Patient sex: M
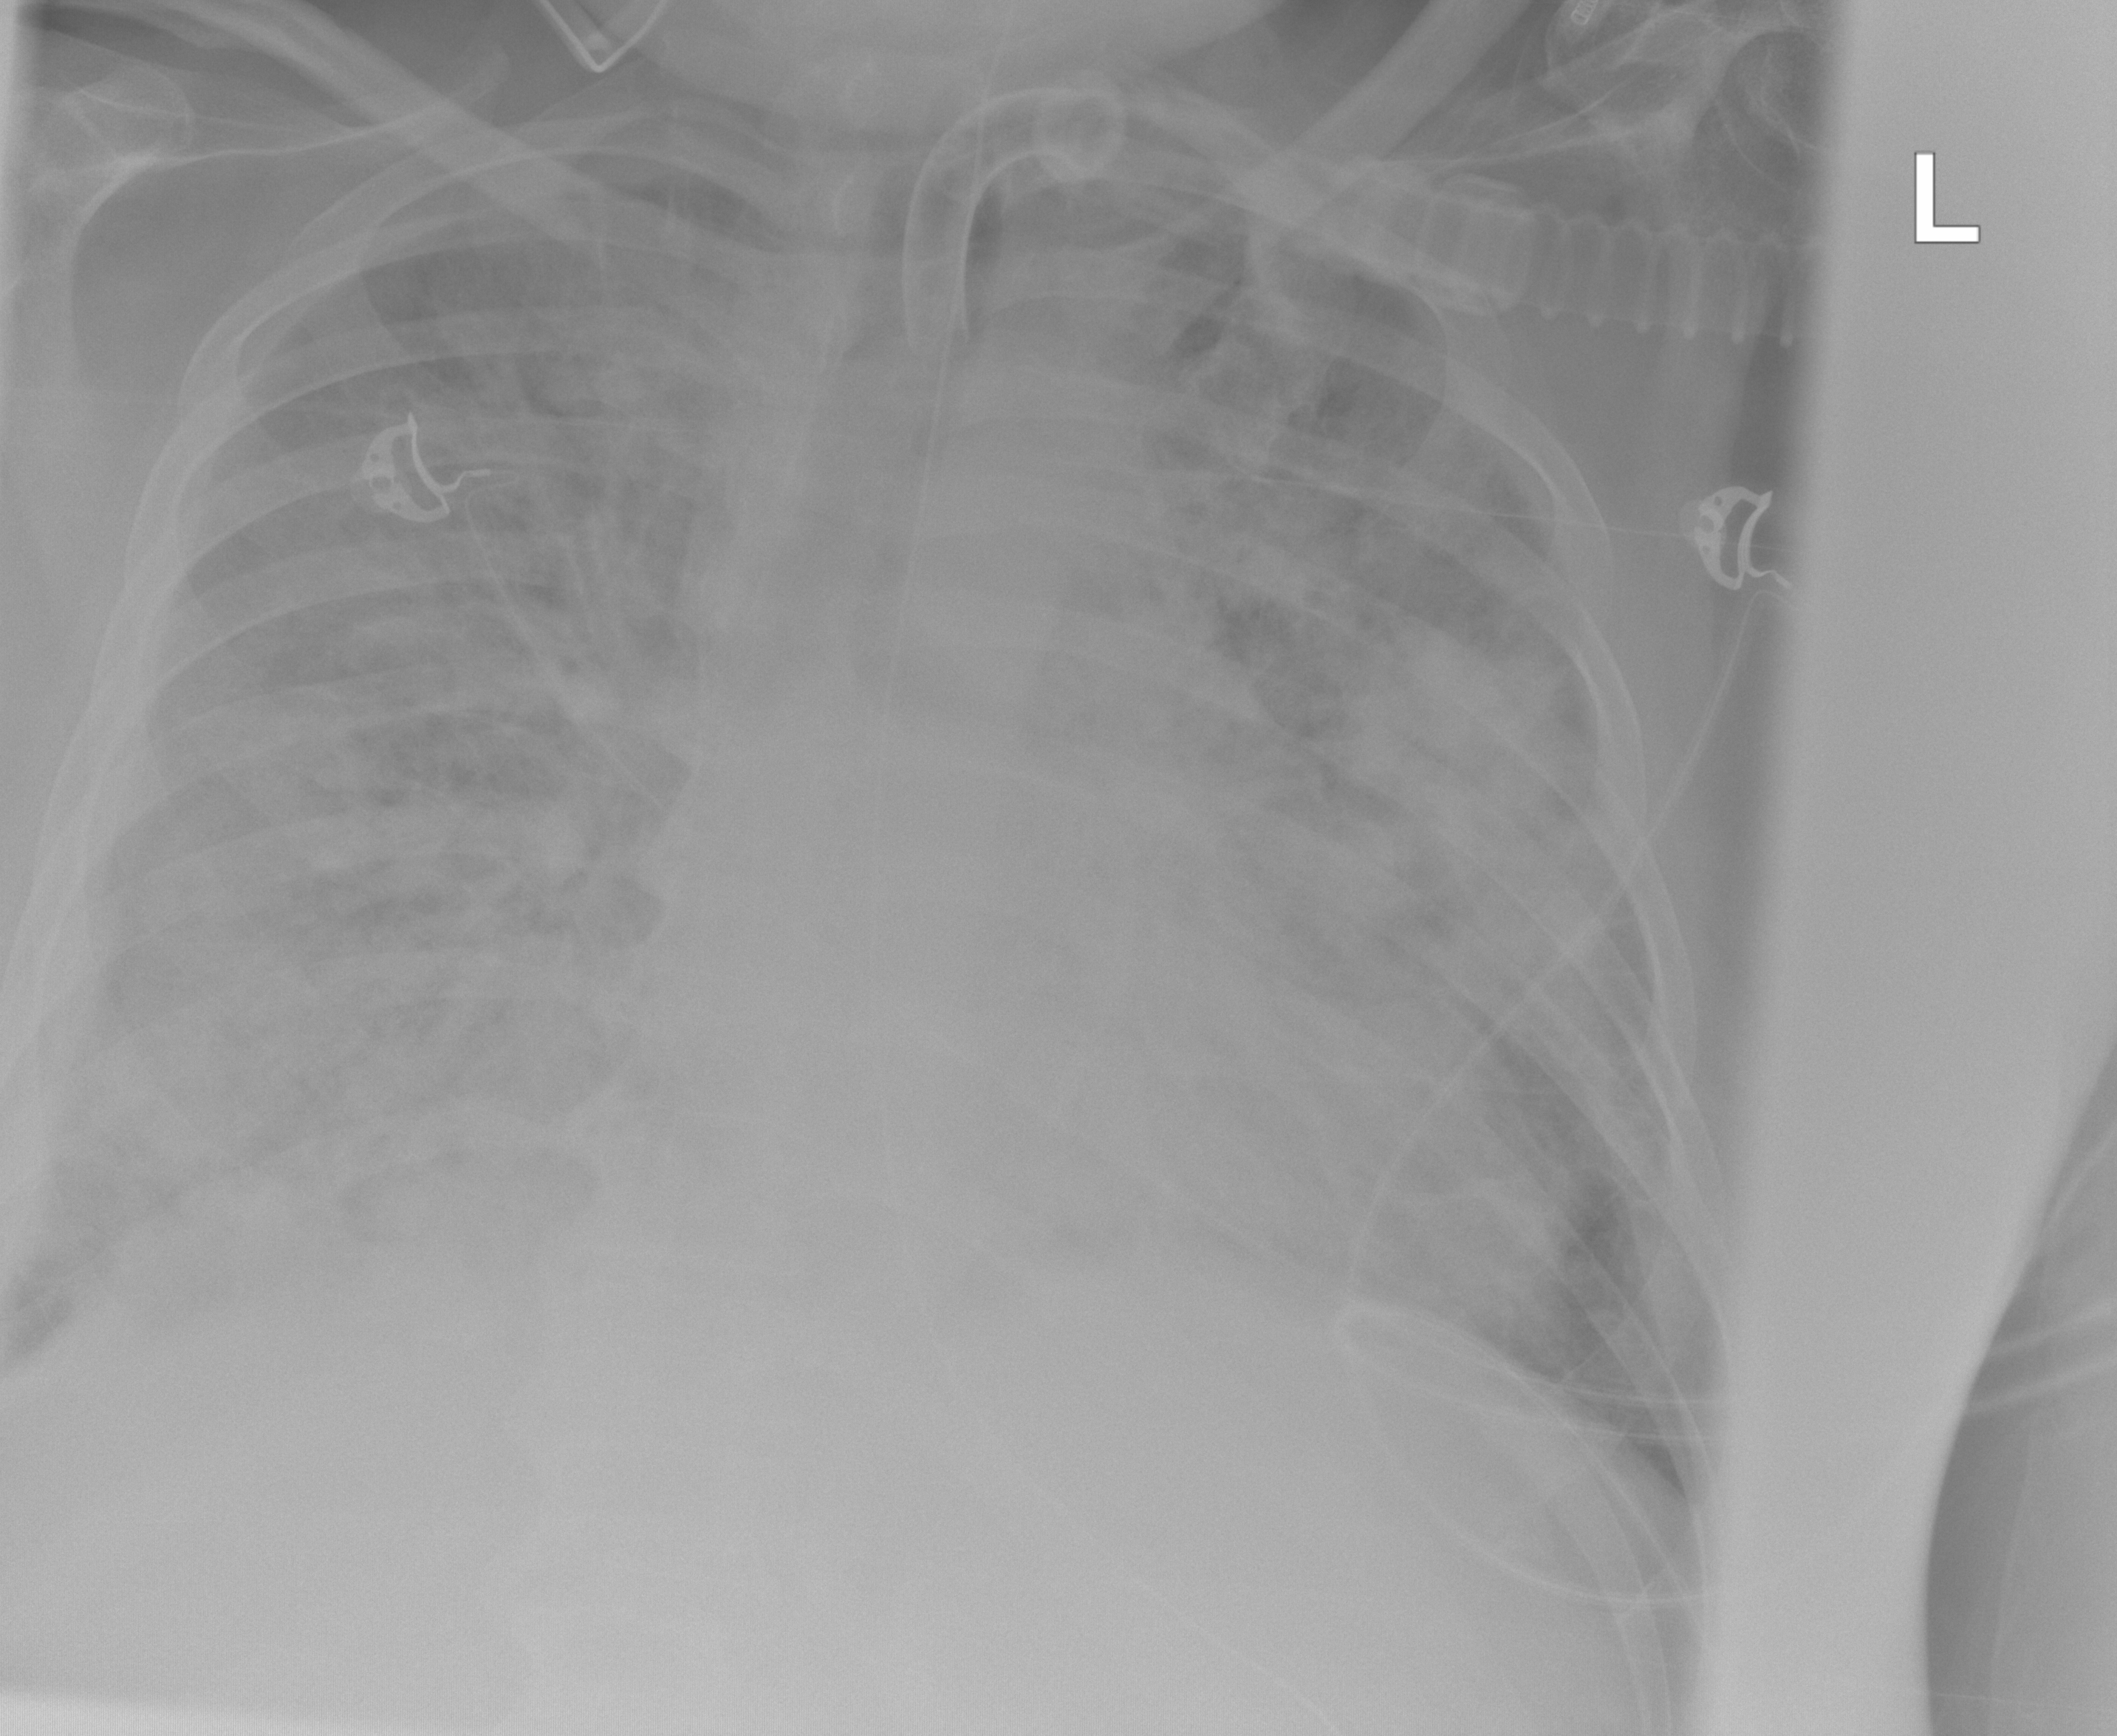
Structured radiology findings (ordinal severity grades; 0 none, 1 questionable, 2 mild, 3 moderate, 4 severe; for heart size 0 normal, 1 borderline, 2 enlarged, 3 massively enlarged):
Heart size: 2
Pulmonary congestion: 2
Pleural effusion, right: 1
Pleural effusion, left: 0
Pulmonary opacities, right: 4
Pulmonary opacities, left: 4
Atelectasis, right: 2
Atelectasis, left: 2